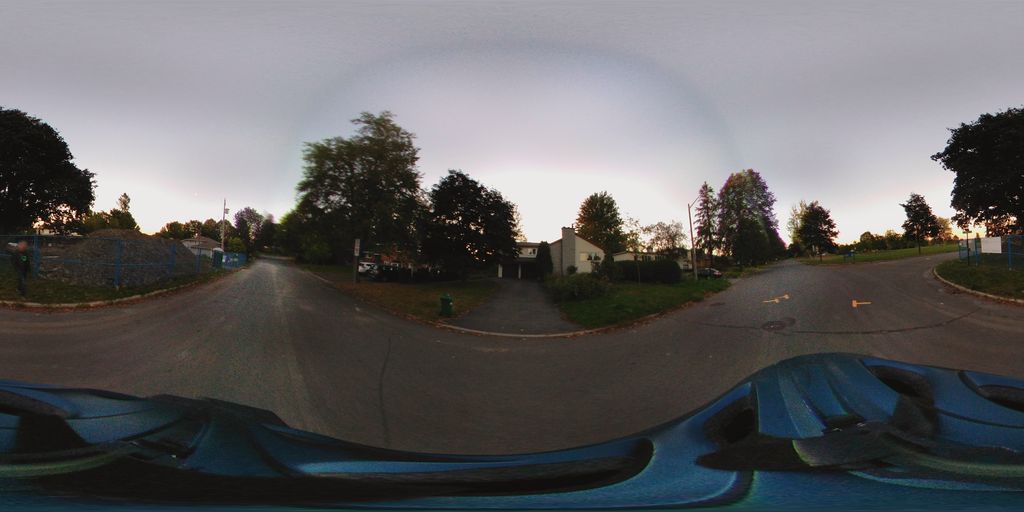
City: ottawa-gatineau